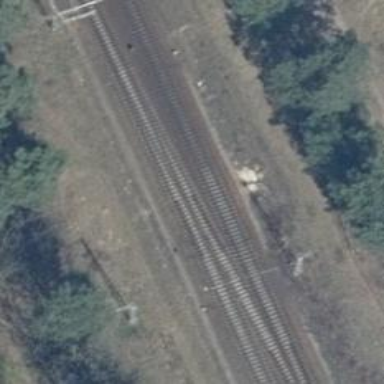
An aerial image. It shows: Railway with electrified contact lines.